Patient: sex F, age 33
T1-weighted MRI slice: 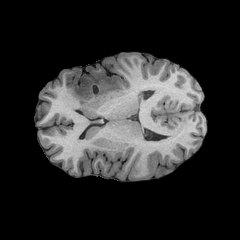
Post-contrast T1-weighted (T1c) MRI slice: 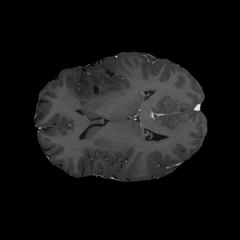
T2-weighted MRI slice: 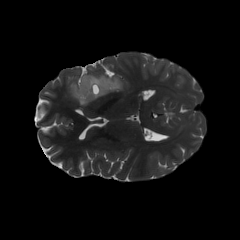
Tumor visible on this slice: yes
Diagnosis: Astrocytoma, IDH-mutant
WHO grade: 2